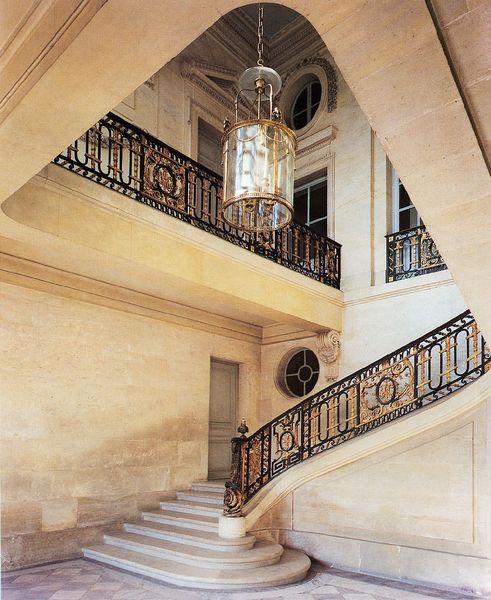
Titel: Versailles, Petit Trianon
Künstler: Ange-Jacques Gabriel
Standort: Versailles, Petit Trianon (EU - F)
Schlagwörter: weiß, fenster, glas, lampe, licht, schwarz, tür, gebäude, ornament, wand, architektur, barock, gold, innen, klassizismus, kreis, rund, farbe, treppe, leuchter, geländer, stufe, stufen, foto, eisen, schmiedeeisen, sandstein, treppenhaus, etagen, fenstersprossen, 18 jh, 17 jh, lempe, gelänger